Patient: sex M, age 51
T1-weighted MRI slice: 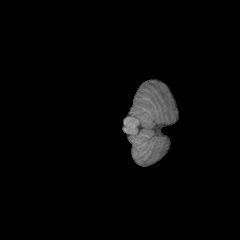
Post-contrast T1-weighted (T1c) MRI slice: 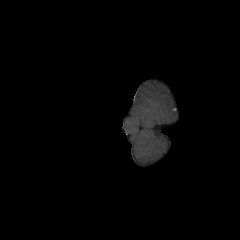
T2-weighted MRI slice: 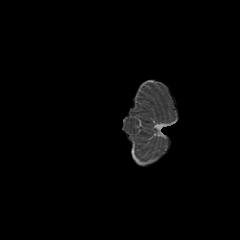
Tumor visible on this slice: no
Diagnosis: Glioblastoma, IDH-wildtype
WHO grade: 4